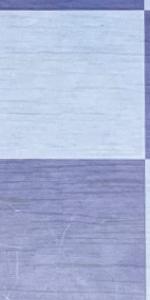
Label: Empty